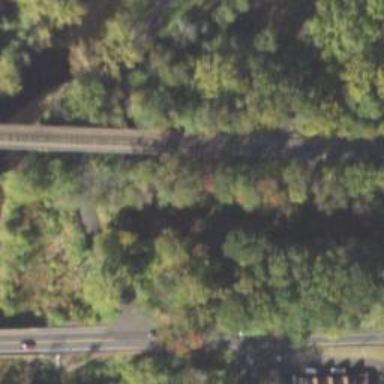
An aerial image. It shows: Bridge over railway line.